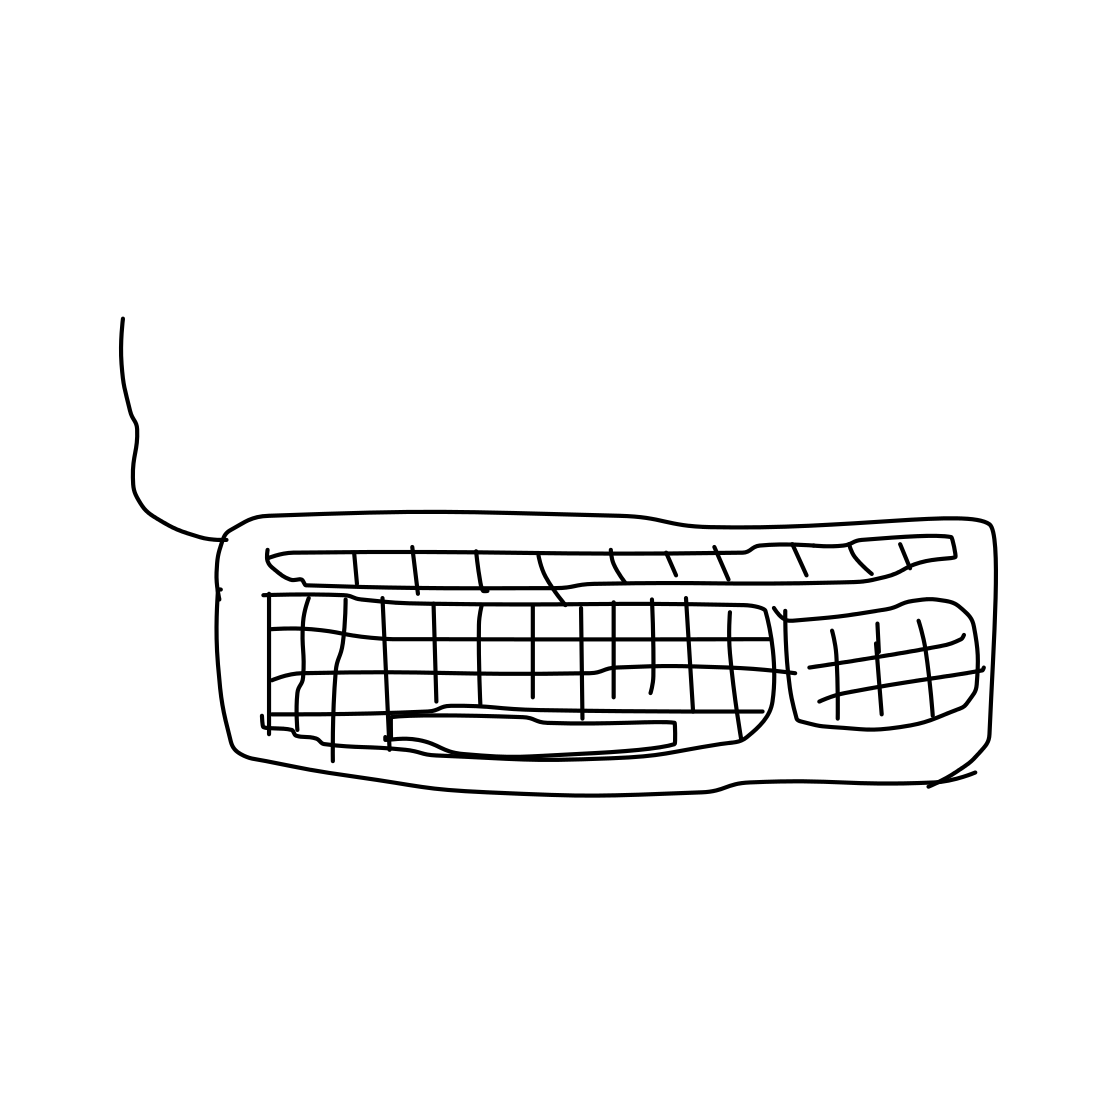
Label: keyboard